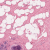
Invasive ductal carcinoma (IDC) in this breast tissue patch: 0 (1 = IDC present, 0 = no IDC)